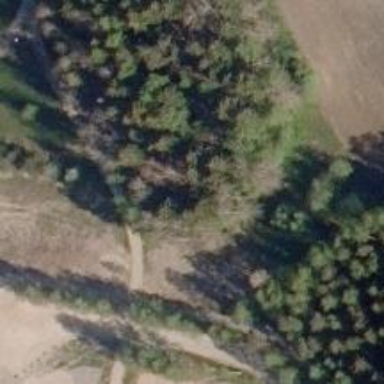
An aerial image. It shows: Hole for both regular golf and disc golf.